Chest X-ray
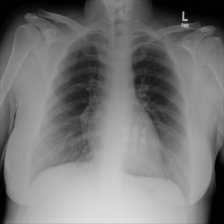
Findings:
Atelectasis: negative
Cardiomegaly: negative
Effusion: negative
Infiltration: negative
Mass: negative
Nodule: negative
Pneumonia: negative
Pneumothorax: negative
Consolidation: negative
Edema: negative
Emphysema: negative
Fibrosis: negative
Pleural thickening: negative
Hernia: negative